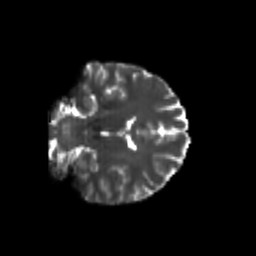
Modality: T2w
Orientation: coronal
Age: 25
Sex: female
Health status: healthy
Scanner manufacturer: philips
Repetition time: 7.396 s
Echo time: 0.08599 s